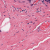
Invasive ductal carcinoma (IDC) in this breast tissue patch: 0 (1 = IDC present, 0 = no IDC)